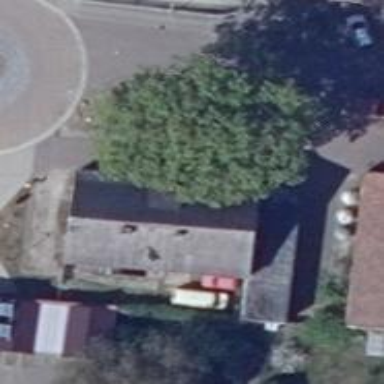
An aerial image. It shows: Post office.